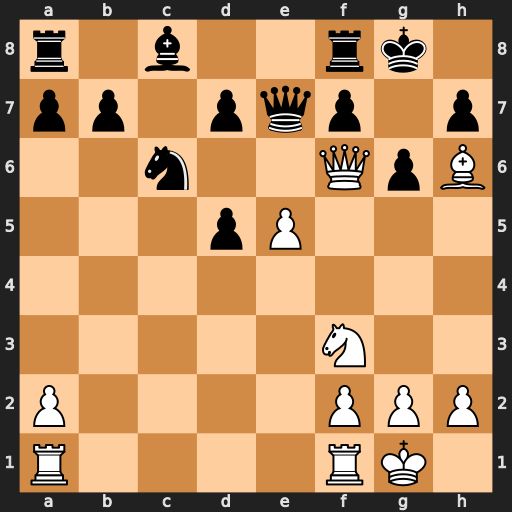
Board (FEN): r1b2rk1/pp1pqp1p/2n2QpB/3pP3/8/5N2/P4PPP/R4RK1
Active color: w
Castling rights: -
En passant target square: -
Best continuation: Qg7#